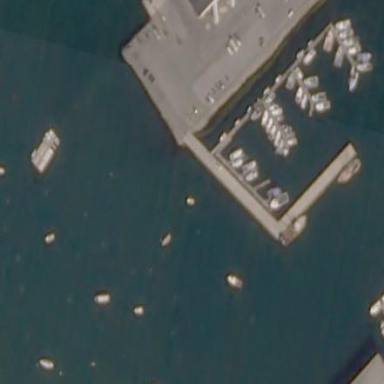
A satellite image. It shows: Man-made pier.